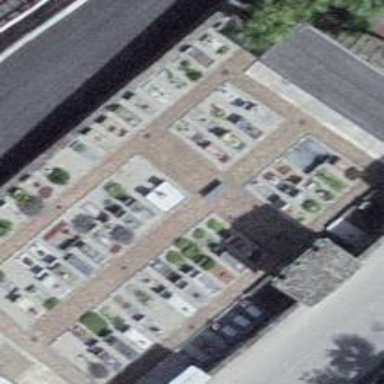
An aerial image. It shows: Cemetery.